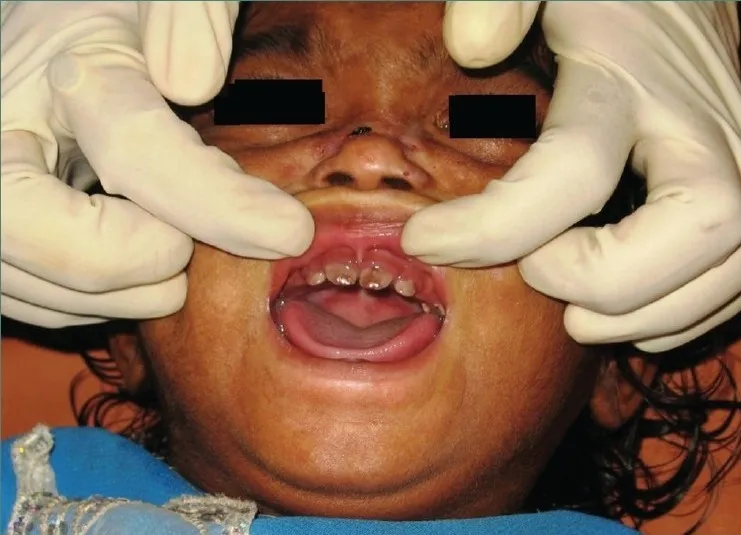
Photograph showing reddish brown discoloration of 51, 52, 61 and 62 and partially erupted 64.
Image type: medical_photograph (other_medical_photograph)